Field crop: maize
Growth stage: 2
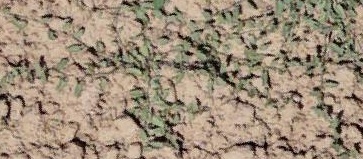
Species: convolvulus